Question: Below is an image of a blog I am working on. I need help with some CSS though. In the top image you can see what happens to my avatar when the text body to the right of it is larger then the image.
The bottom image is how I want it to look.
My problem is there are multiple authors, so the body text to the right can be of different lengths depending on the author. I would like to somehow have the image re-size itself to always fit into the div and look like it does in the bottom image.
Hopefully that all made sense, if anyone knows how to do this I would appreciate any help
I also put some example code up here to see it live <URL>

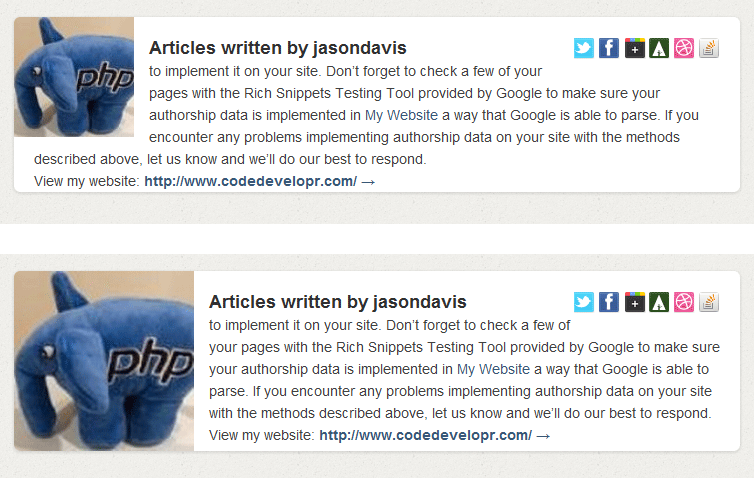
Answer: Force the image to a specific size, regardless of the size of the original.
css:
'''
.size-image img {
width: 200px;
height: 200px;
}
'''
Size being whatever size you need/want to fill. In the html just add the class to the 'img' element.
'''
<img src="path/to/image" class="size-image" />
'''
Then any image put into that element, whether by jquery, php or whatever, the element is sized to specifically what you need/want.
You can also put the image in it's own container, say "left-container" and have the width of the left container a specific width with an auto height, only put the '' tag in the left container and the text in the "right-container"
Hope this helps